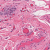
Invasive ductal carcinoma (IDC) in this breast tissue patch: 0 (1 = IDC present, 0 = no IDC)